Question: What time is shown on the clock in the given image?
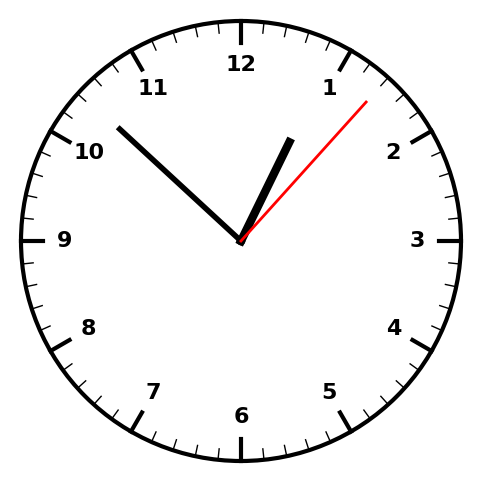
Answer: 12:52:07